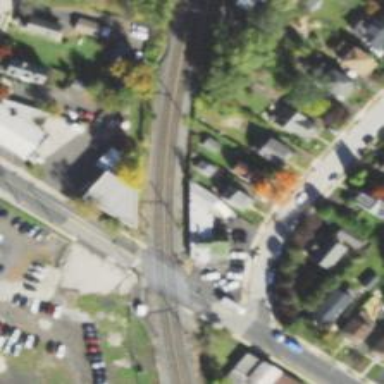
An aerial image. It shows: Crossing for the railway.